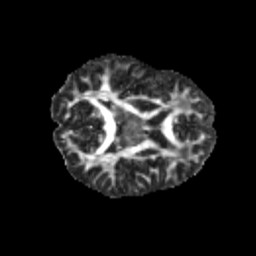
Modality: FA
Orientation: axial
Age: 11
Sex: male
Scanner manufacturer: siemens
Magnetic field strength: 3 T
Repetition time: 3.8 s
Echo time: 0.07 s